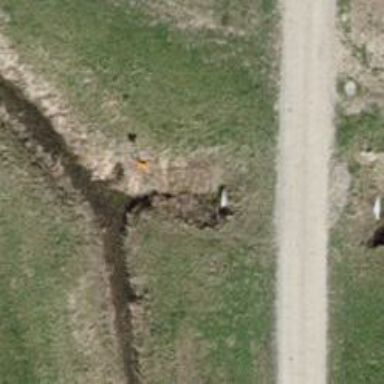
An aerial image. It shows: Pipeline marker.